Question: I found macros to send an email to each person in a column.

Column B shows the names which have "Yes" in column C. I have added this condition in Power Query.
'''
Sub Send_Row_Or_Rows_Attachment_1()
'Working in 2000-2016
'For Tips see: http://www.rondebruin.nl/win/winmail/Outlook/tips.htm
Dim OutApp As Object
Dim OutMail As Object
Set OutApp = CreateObject("Outlook.Application")
Dim intHowManyRows As Integer
With Application
.ScreenUpdating = False
End With
intHowManyRows = Application.Range("B2").CurrentRegion.Rows.Count
For r = 1 To intHowManyRows
'Save, Mail, Close and Delete the file
Set OutMail = OutApp.CreateItem(0)
With OutMail
.To = ThisWorkbook.Sheets("Sheet3").Range("B1").Value
' Cells(r, 2).Value
.Subject = Cells(r, 3).Value
'.Attachments.Add FullName -> If you want to add attachments
.Body = "Hi there" & vbNewLine & vbNewLine & "How are you " & Cells(r, 2)
.Display 'Or use Send
End With
Next r
Set OutMail = Nothing
Set OutApp = Nothing
Application.ScreenUpdating = True
End Sub
'''
Or:
'''
Sub Test2()
'For Tips see: http://www.rondebruin.nl/win/winmail/Outlook/tips.htm
'Working in Office 2000-2016
Dim OutApp As Object
Dim OutMail As Object
Dim cell As Range
Application.ScreenUpdating = False
Set OutApp = CreateObject("Outlook.Application")
On Error GoTo cleanup
For Each cell In Columns("B").Cells.SpecialCells(xlCellTypeConstants)
If cell.Value Like "?*@?*.?*" And _
LCase(Cells(cell.Row, "C").Value) = "yes" Then
Set OutMail = OutApp.CreateItem(0)
On Error Resume Next
With OutMail
.To = ThisWorkbook.Sheets("Sheet3").Range("B1").Value
.Subject = "Reminder"
.Body = "Dear " & Cells(cell.Row, "A").Value _
& vbNewLine & vbNewLine & _
"Please contact us to discuss bringing " & _
"your account up to date"
'You can add files also like this
'.Attachments.Add ("C: est.txt")
.Send 'Or use Display
End With
On Error GoTo 0
Set OutMail = Nothing
End If
Next cell
cleanup:
Set OutApp = Nothing
Application.ScreenUpdating = True
End Sub
'''
I want to generate a single Outlook mail with all persons in column B in the "To" and also attach a file.
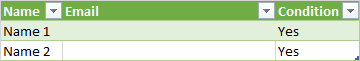
Answer: I adjusted Ron's code. See my comments and adjust it to fit your needs.
As per niton's suggestion, remove the on error resume next and see what line causes the error.
'''
Option Explicit
Public Sub SendEmail()
' For Tips see: http://www.rondebruin.nl/win/winmail/Outlook/tips.htm
' Working in Office 2000-2016
' Adapted by Ricardo Diaz ricardodiaz.co
Dim OutApp As Object
Dim OutMail As Object
Dim sourceTable As ListObject
Dim evalRow As ListRow
Dim counter As Long
Dim toArray() As Variant
Application.ScreenUpdating = False
Set OutApp = CreateObject("Outlook.Application")
Set sourceTable = Range("Table1").ListObject ' -> Set the table's name
On Error GoTo cleanup
' Loop through each table's rows
For Each evalRow In sourceTable.ListRows
If evalRow.Range.Cells(, 2).Value Like "?*@?*.?*" And LCase(evalRow.Range.Cells(, 3).Value) = "yes" Then
ReDim Preserve toArray(counter)
toArray(counter) = evalRow.Range.Cells(, 2).Value
counter = counter + 1
End If
Next evalRow
' Setup the email
Set OutMail = OutApp.CreateItem(0)
With OutMail
' Add gathered recipients
For counter = 0 To UBound(toArray)
.Recipients.Add (toArray(counter))
Next counter
.Subject = "Reminder"
.Body = "Dear All" _
& vbNewLine & vbNewLine & _
"Please contact us to discuss bringing " & _
"your account up to date"
'You can add files also like this
.Attachments.Add ("C: est.txt") ' -> Adjust this path
.Send ' -> Or use Display
End With
Set OutMail = Nothing
cleanup:
Set OutApp = Nothing
Application.ScreenUpdating = True
End Sub
'''
Let me know if it works.